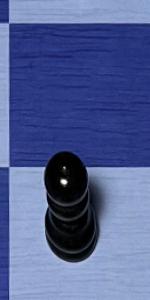
Label: Pawn_Black